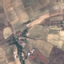
Label: PermanentCrop